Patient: sex M, age 71
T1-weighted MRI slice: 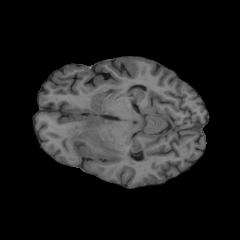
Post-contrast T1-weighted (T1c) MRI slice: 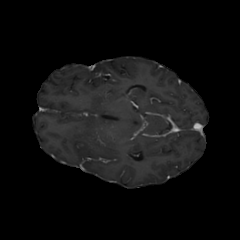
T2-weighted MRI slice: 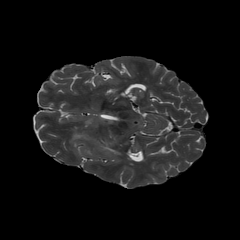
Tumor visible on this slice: yes
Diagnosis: Glioblastoma, IDH-wildtype
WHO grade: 4